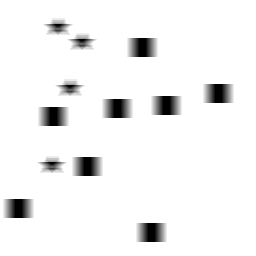
Squares: 8
Triangles: 0
Stars: 4
Total shapes: 12